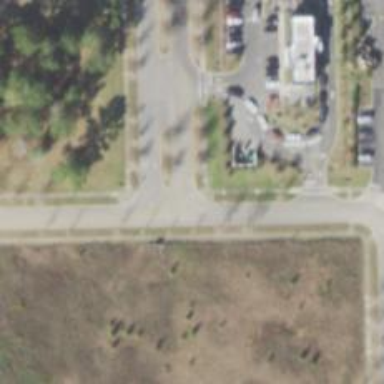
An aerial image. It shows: Marked crossing on the road.